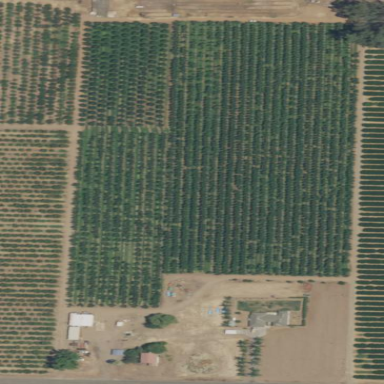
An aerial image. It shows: Orchard filled with plum trees.